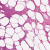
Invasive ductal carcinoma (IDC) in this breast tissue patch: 0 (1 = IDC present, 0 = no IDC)